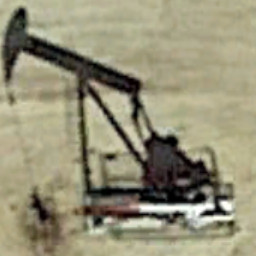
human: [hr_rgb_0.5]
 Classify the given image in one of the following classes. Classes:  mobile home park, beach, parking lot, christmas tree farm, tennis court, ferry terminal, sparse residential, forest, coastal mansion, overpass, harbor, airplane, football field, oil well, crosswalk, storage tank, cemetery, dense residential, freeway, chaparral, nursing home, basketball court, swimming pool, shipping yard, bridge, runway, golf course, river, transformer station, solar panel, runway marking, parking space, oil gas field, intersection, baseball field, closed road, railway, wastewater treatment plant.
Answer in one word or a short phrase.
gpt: oil well